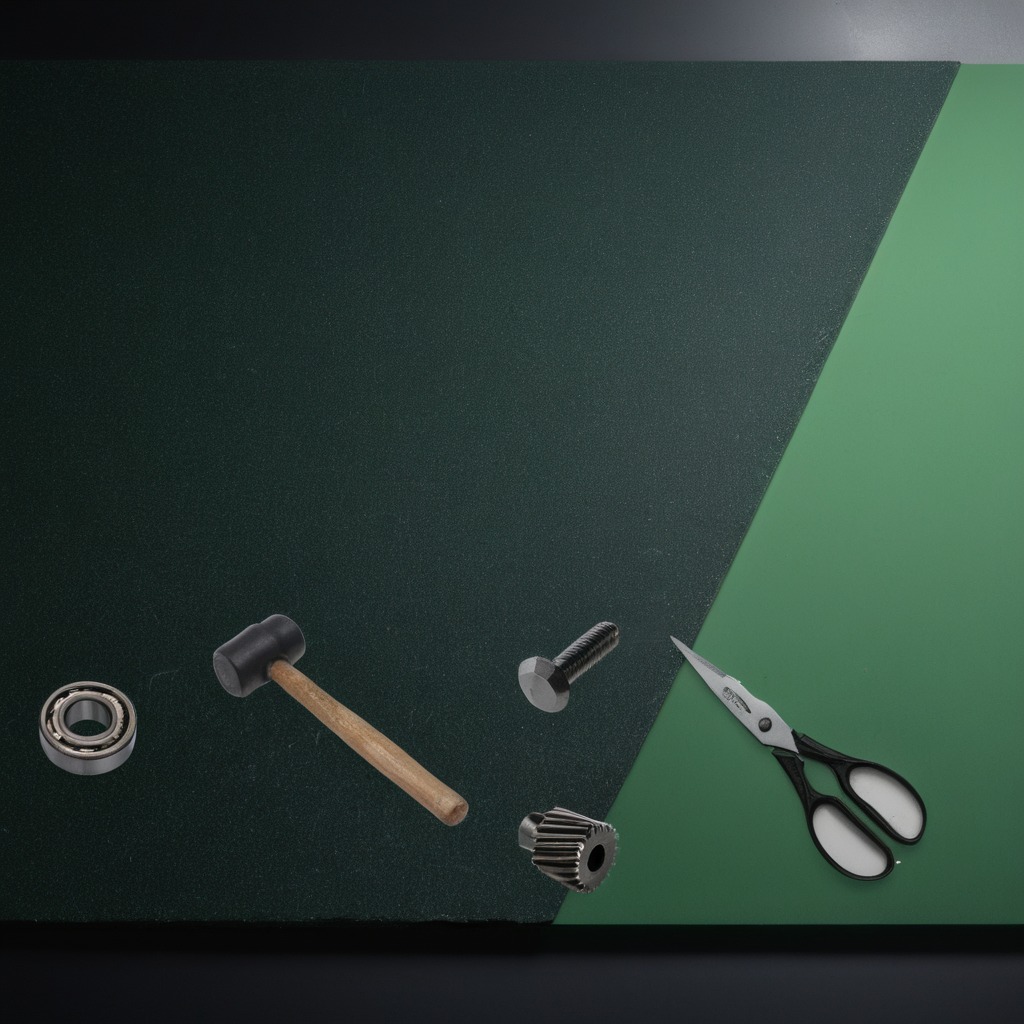
A ball bearing, a gear with teeth, a screw, a hammer, and a pair of scissors are lying on the green rubber mat.